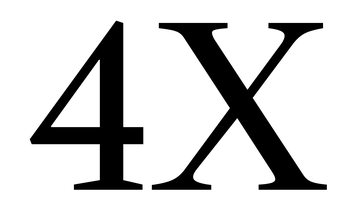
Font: LibreCaslonText_Regular